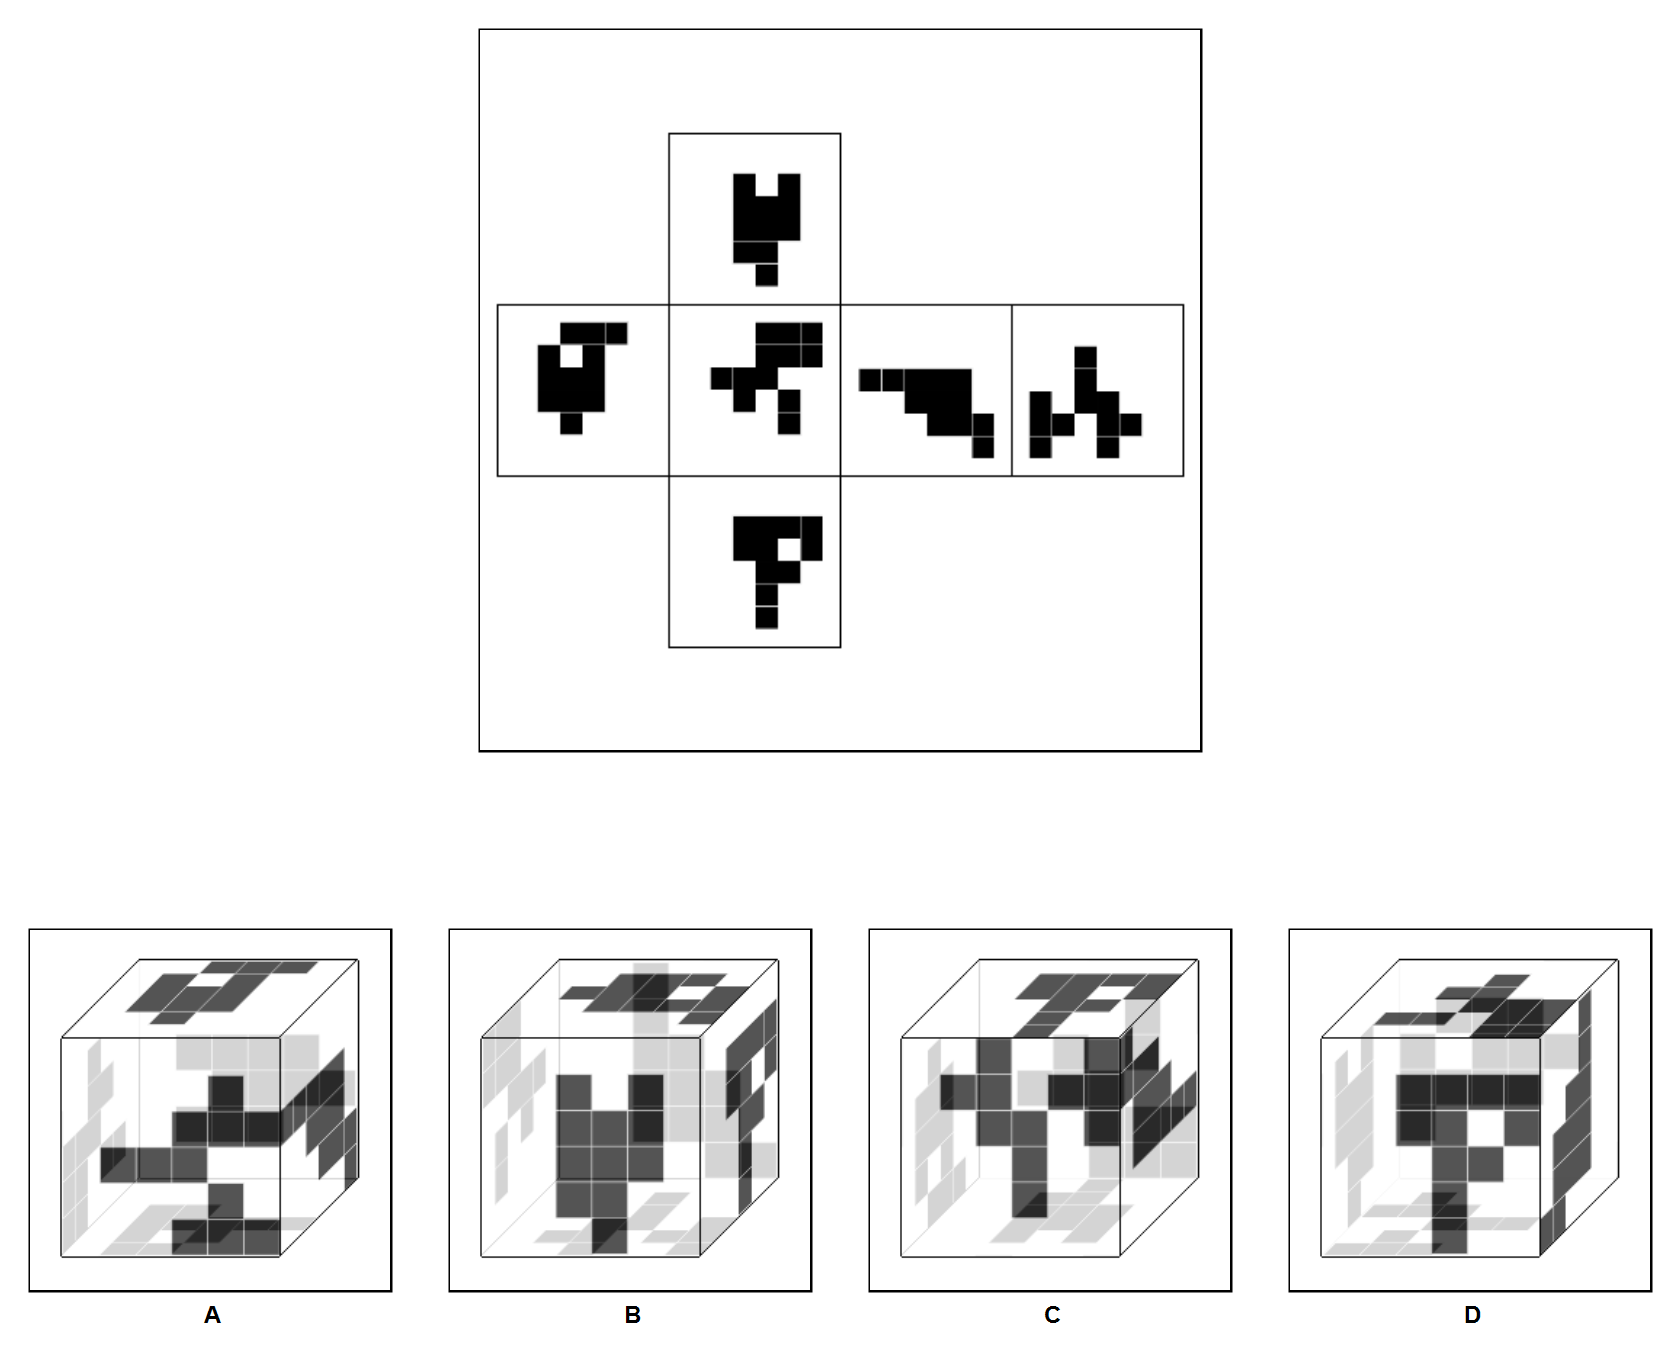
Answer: C